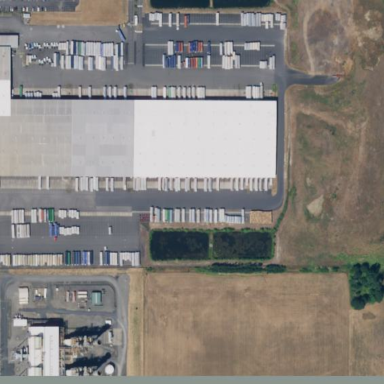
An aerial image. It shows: Area designated for logistics.